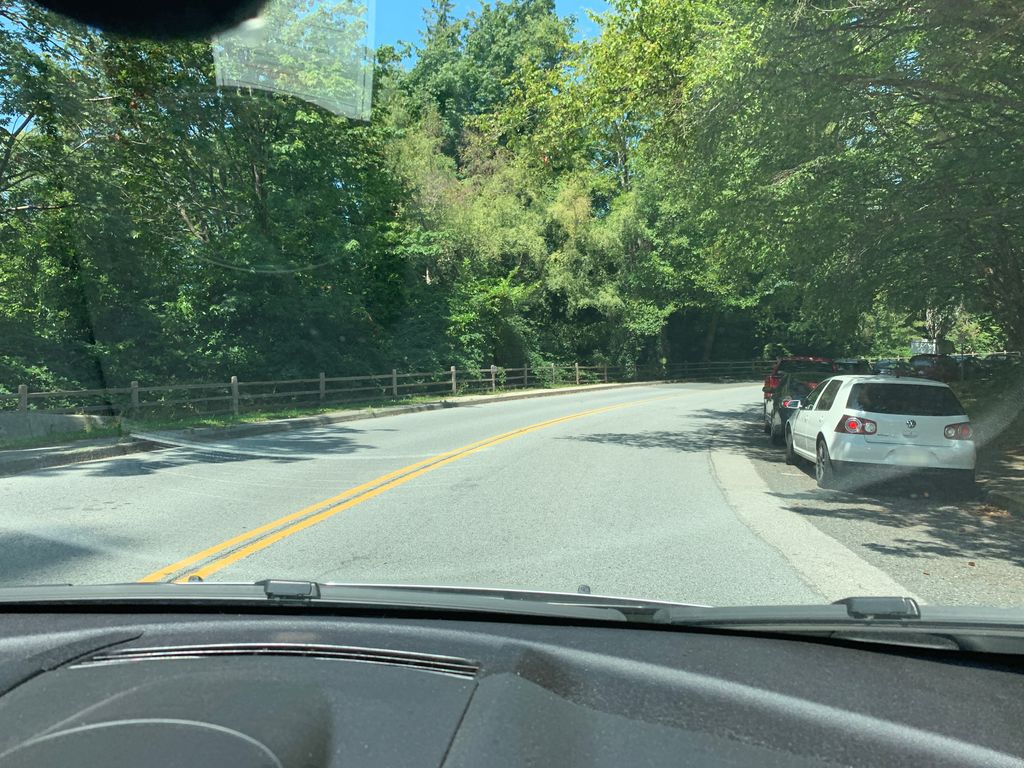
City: vancouver